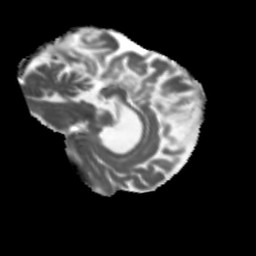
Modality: MD
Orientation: sagittal
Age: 79
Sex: female
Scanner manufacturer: siemens
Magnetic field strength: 3 T
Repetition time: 5.47 s
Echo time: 0.0854 s